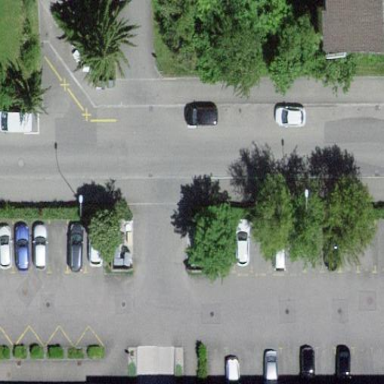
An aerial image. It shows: Paved parking area.